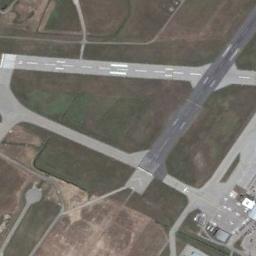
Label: airport